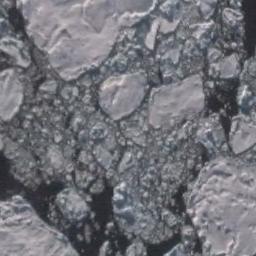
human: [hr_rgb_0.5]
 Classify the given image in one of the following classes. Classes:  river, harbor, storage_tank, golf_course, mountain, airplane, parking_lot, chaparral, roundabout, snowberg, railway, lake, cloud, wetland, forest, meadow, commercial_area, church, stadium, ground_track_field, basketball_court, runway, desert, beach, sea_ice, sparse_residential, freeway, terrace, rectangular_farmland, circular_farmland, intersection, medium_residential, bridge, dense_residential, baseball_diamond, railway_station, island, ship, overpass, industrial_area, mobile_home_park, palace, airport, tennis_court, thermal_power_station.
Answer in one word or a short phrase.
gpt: sea_ice